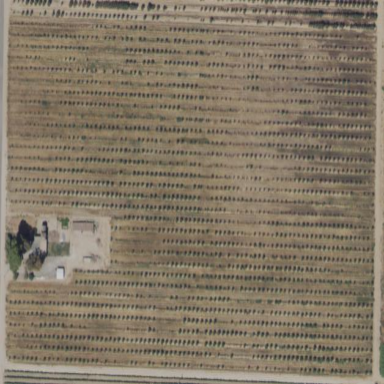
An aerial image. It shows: Vineyard with grape crops.